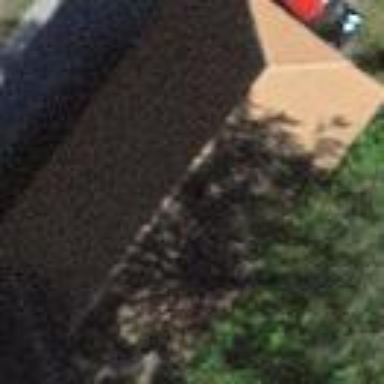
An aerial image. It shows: Rural barn.